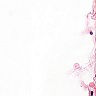
Metastatic tissue present: no